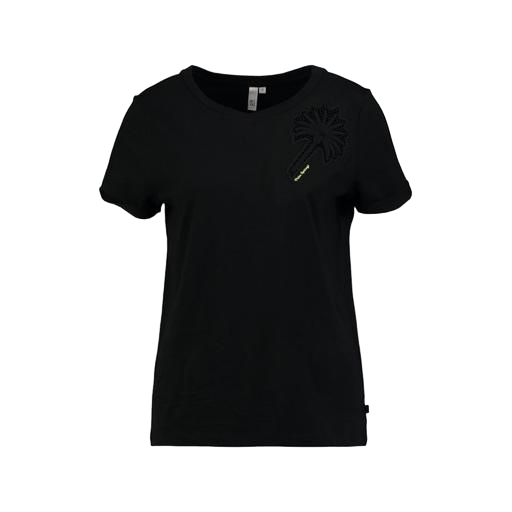
black women’s ua t-shirt, black woman's tee, black t-shirt woman, white background